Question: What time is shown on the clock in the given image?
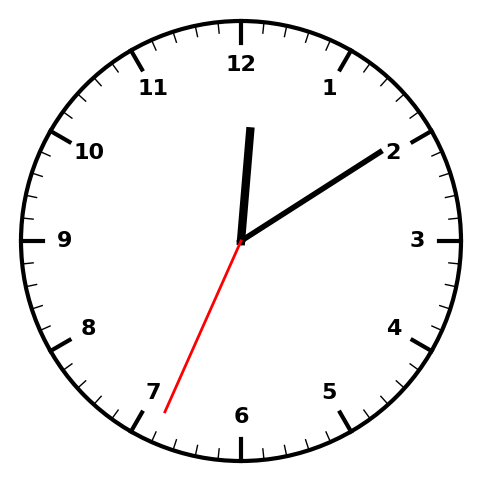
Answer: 12:09:34